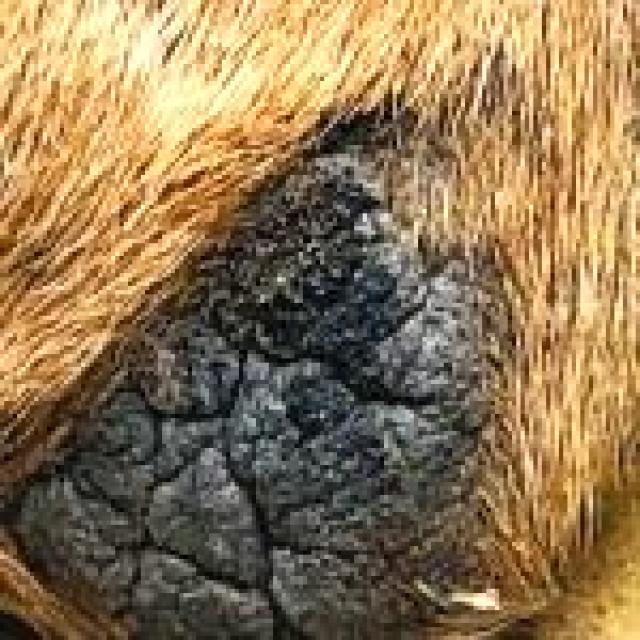
Canine fungal skin infection — characterized by alopecia, scaling, crusting, and circular lesions. Common agents include Malassezia and Candida species.